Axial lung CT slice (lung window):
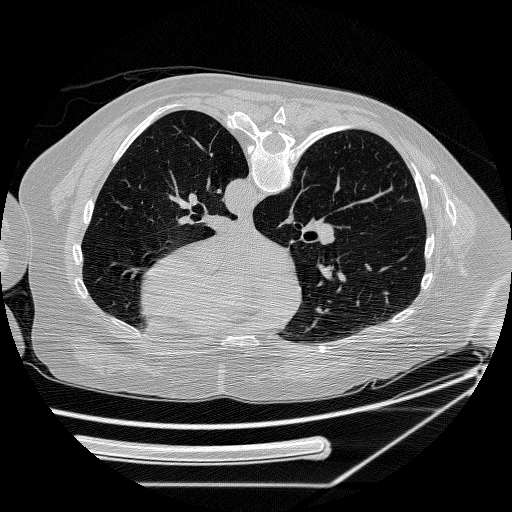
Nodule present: no